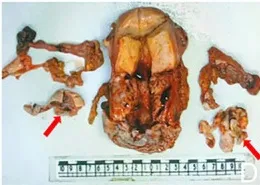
Magnetic resonance imaging (MRI) images showing an enlargement of the cervix with multiple cystic lesions. (D) Gross features of the uterus showing bulging cervix, fallopian, and ovary. The arrows show bilateral ovaries.
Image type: pathology (h&e)